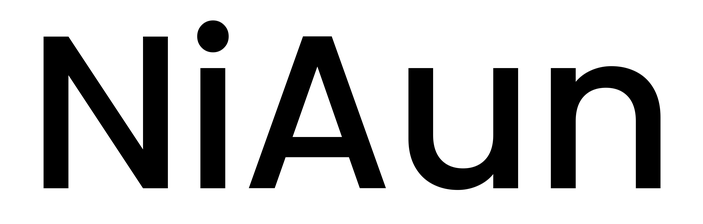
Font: Poppins-Medium